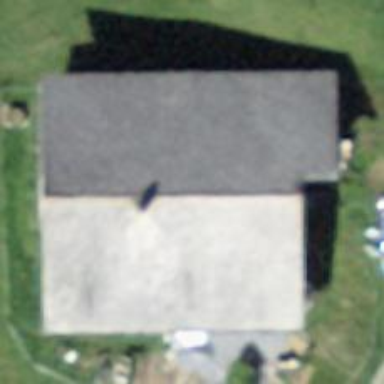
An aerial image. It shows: Farm building.